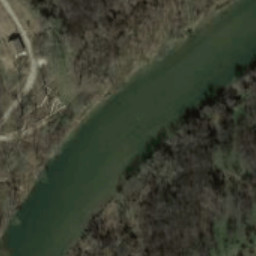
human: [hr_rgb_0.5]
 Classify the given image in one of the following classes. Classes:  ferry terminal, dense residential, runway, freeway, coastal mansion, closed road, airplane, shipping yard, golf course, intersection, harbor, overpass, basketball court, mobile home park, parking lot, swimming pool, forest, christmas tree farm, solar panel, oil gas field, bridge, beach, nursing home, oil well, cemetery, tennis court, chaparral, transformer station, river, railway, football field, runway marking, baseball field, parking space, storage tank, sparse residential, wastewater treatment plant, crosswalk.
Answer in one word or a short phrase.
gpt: river